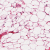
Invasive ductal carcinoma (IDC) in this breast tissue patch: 0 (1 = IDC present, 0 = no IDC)